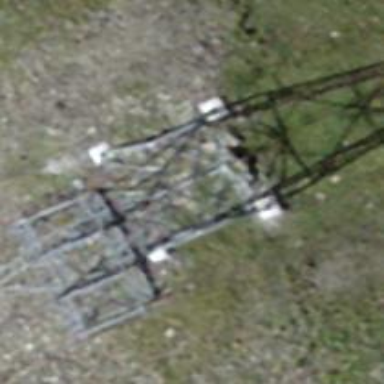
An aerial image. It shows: Pylon for aerialway.